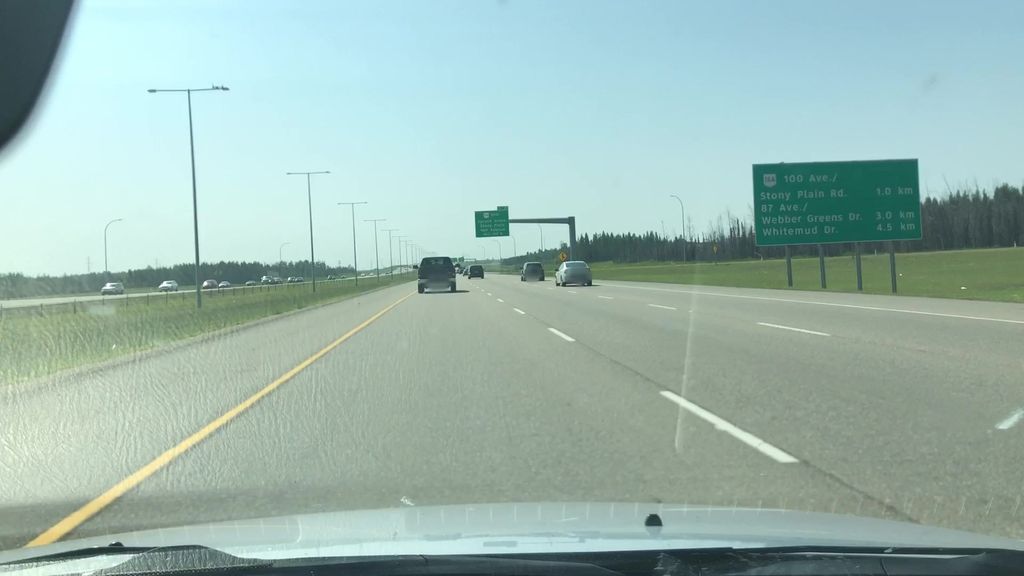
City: edmonton